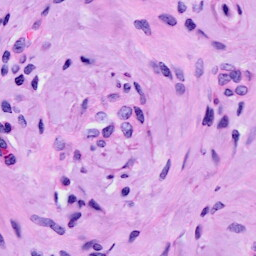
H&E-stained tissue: Cervix